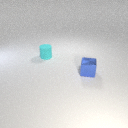
small blue metal cube in front of small cyan rubber cylinder